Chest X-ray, PA view. Patient: 57 years old, sex F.
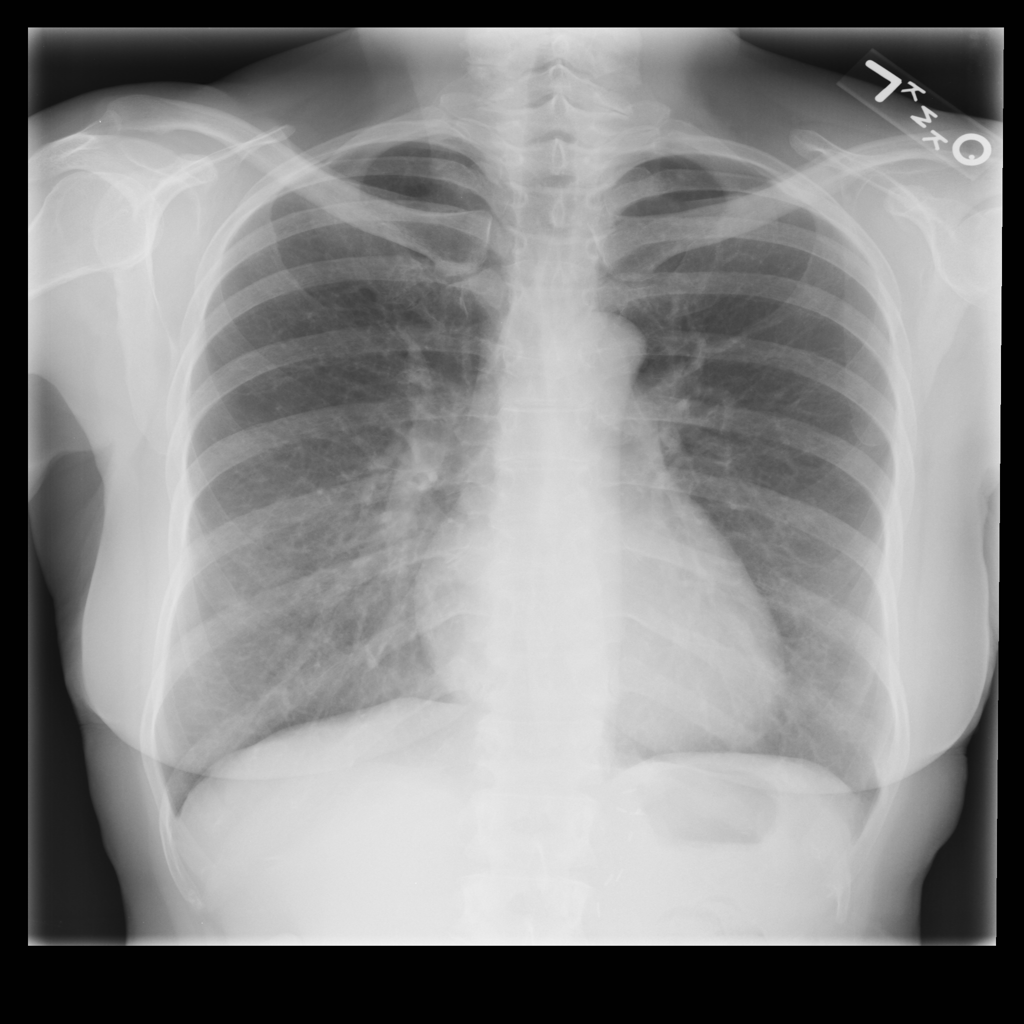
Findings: No Finding